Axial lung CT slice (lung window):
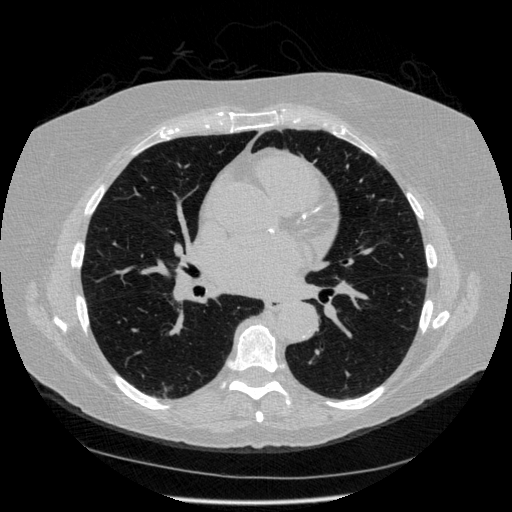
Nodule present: no